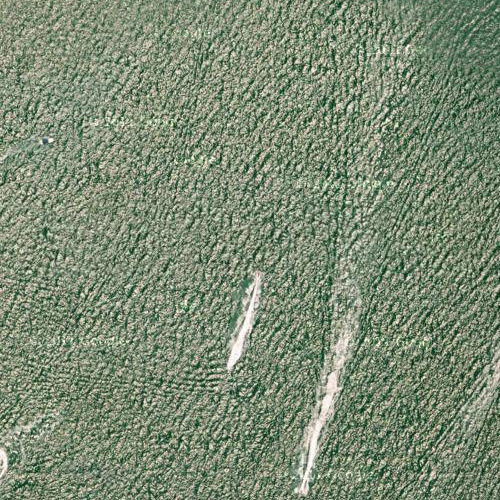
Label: sydney